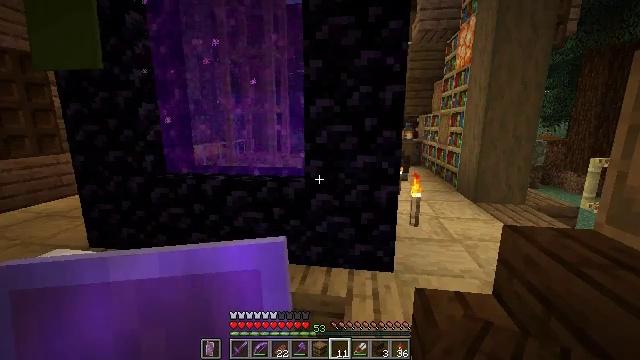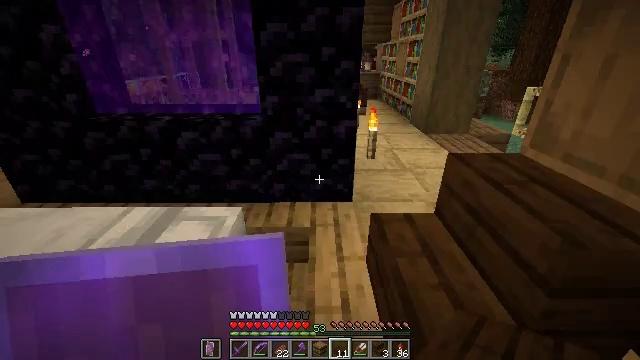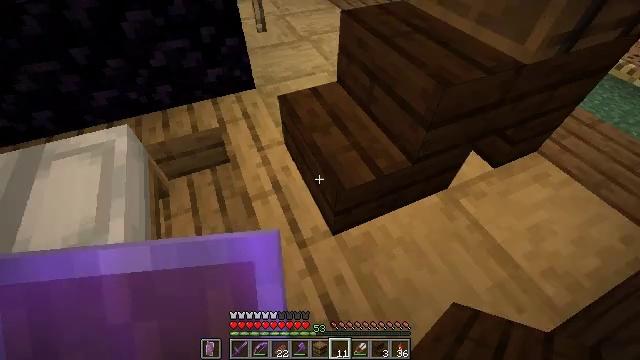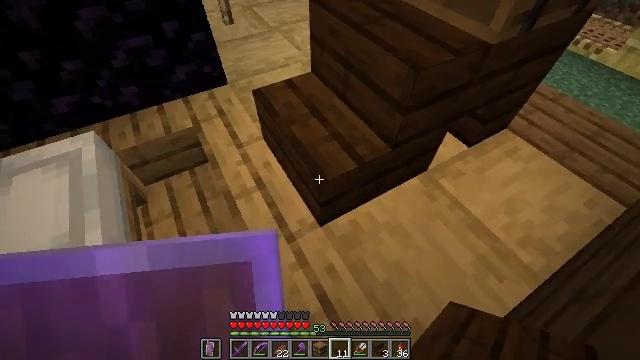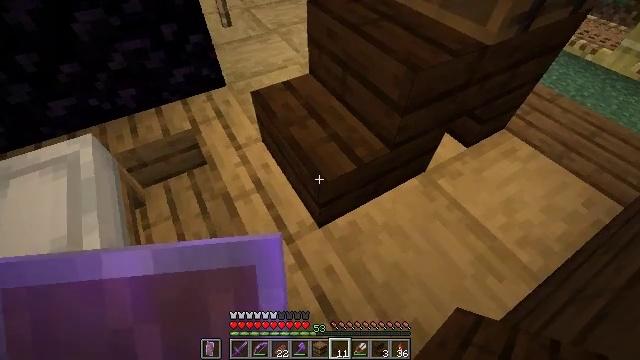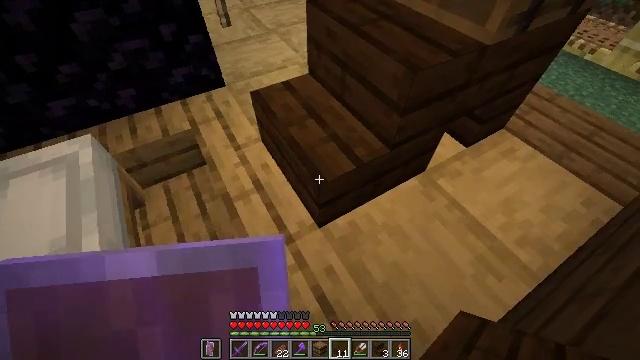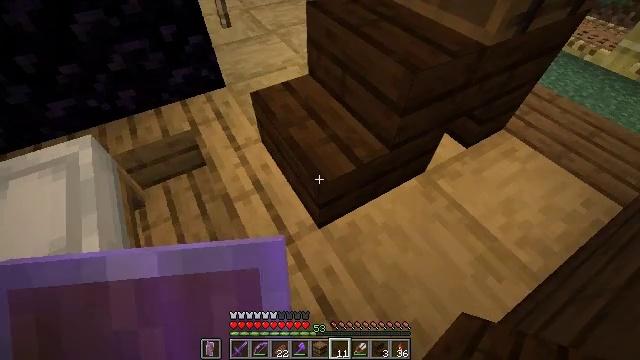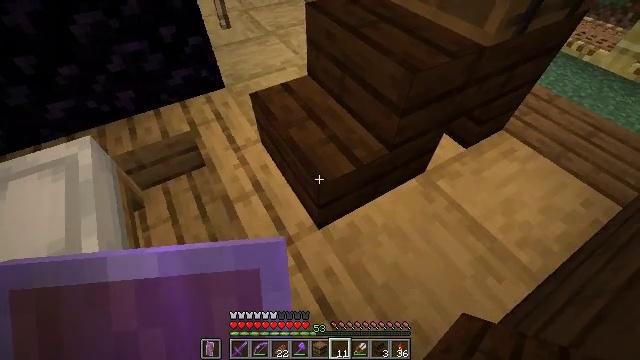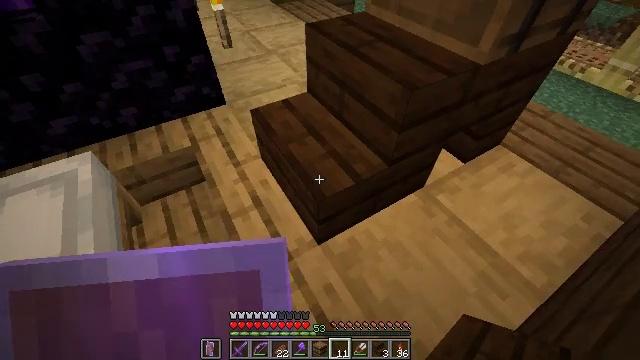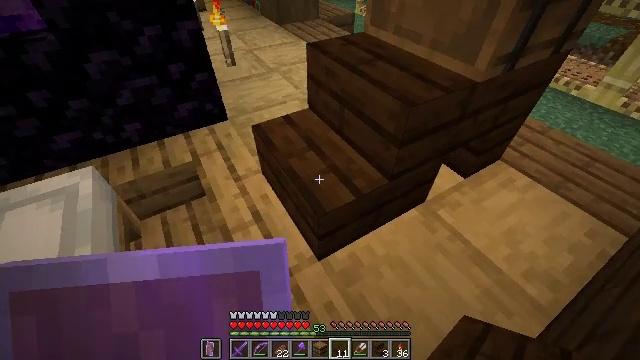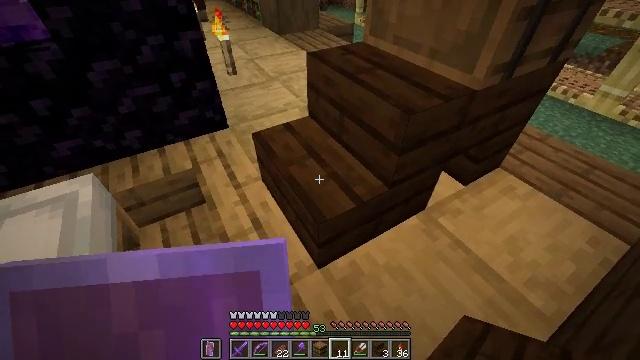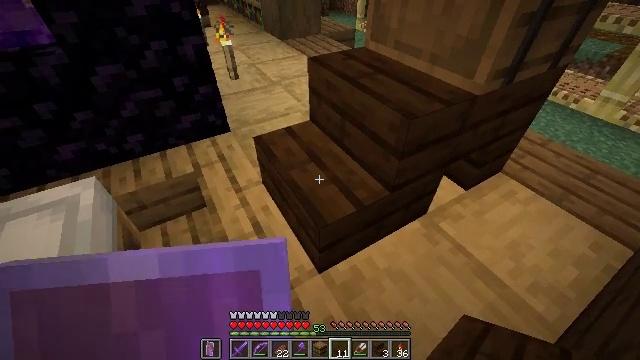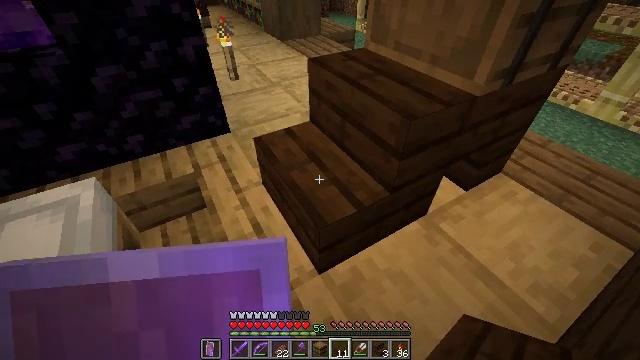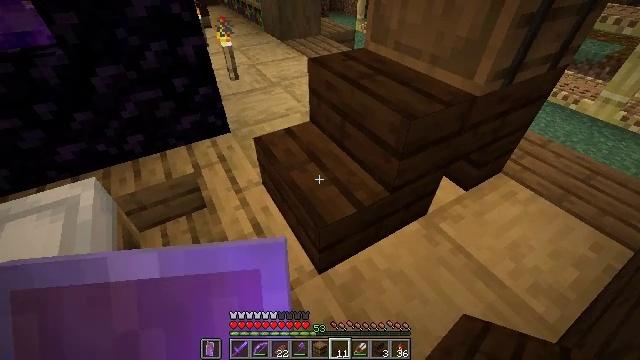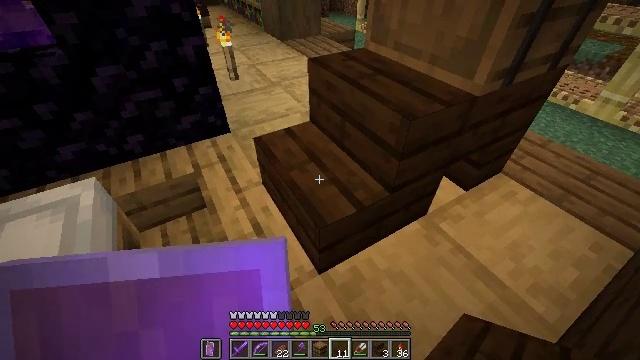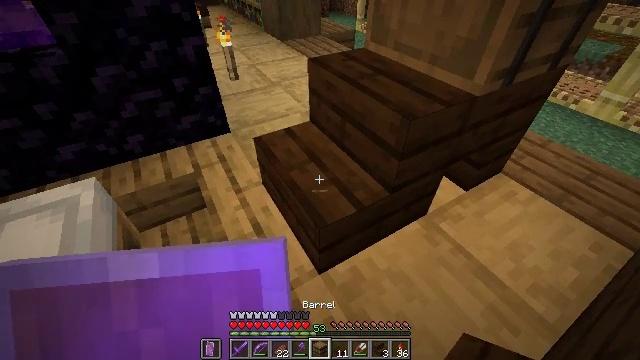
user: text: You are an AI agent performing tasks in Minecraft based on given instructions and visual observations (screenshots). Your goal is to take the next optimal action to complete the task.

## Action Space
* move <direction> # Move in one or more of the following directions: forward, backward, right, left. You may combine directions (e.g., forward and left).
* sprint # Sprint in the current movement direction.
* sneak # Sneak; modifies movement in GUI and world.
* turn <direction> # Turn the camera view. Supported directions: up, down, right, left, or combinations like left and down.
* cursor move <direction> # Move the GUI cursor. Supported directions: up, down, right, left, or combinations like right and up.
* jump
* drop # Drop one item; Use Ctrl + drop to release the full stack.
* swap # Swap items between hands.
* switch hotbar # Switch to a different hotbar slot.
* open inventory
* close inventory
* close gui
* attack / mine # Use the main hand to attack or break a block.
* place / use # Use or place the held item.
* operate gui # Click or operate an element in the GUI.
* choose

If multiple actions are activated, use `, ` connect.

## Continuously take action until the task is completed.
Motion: motion action
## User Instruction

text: Attack the dark oak stairs to gather the materials.
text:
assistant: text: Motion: turn right and down
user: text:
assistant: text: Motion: turn right and down
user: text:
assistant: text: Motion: turn right and down
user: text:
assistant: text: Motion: no_op
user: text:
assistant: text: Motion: no_op
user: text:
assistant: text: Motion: no_op
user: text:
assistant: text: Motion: no_op
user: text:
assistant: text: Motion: turn up
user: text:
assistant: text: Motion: turn up
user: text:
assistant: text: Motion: turn up
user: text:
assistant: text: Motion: no_op
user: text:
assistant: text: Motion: no_op
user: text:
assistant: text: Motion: no_op
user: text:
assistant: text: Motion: no_op
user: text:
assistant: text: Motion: no_op
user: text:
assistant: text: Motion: no_op
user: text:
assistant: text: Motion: no_op
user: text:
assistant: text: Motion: no_op
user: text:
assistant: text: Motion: no_op
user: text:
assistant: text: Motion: no_op
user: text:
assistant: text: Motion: no_op
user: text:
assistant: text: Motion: no_op
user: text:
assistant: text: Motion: no_op
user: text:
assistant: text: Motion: no_op
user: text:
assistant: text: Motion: turn right
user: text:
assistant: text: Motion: turn right
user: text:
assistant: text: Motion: no_op
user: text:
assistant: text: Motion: no_op
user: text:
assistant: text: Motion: attack / mine
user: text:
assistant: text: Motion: turn left, attack / mine